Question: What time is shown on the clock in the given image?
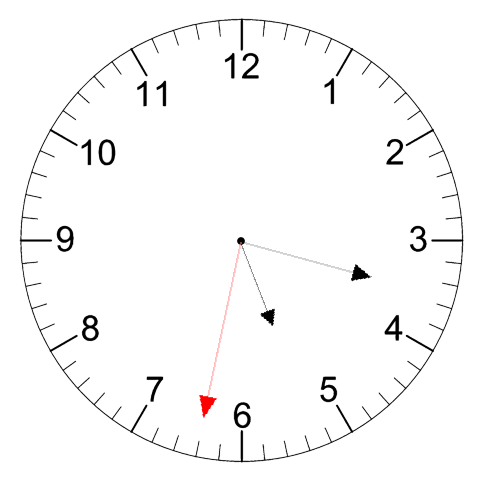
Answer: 05:17:32